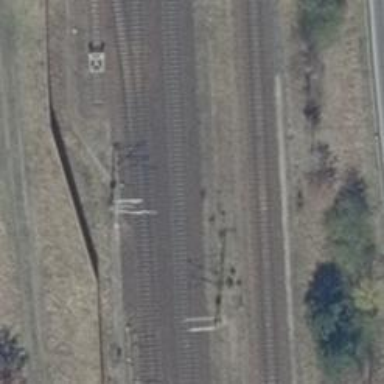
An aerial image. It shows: Railway milestone with catenary mast.